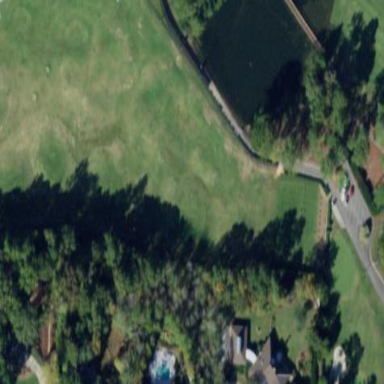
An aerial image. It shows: Scenic golf fairway.